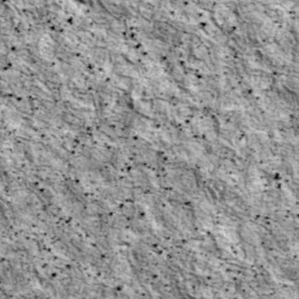
Label: non_frost